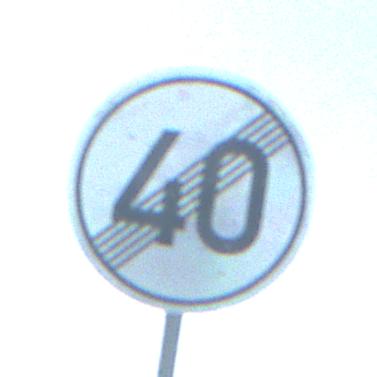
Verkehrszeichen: EndeGeschwindigkeit40
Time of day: MorningAfternoon
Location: Outdoor (Nature)
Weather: Clear
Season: Autumn
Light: Natural